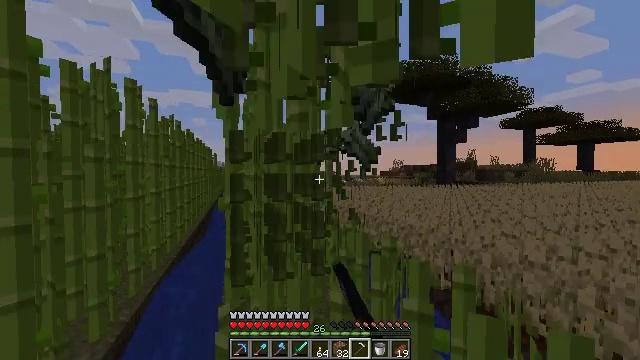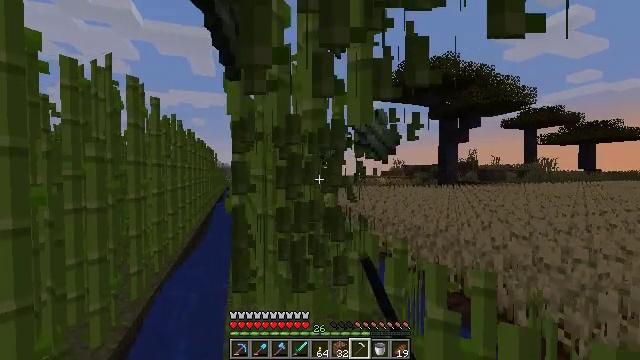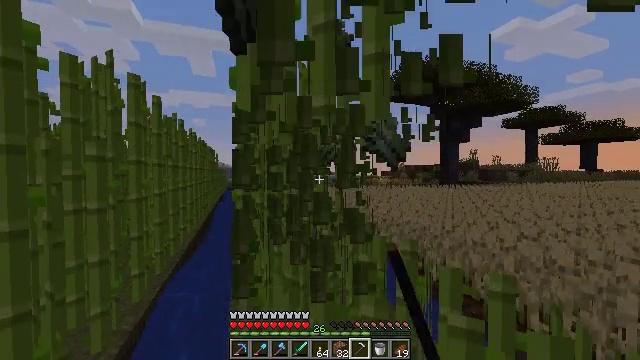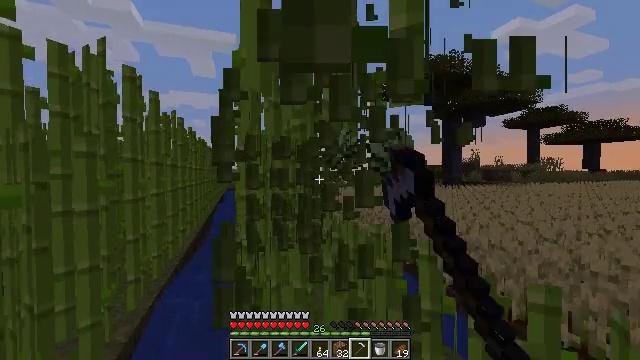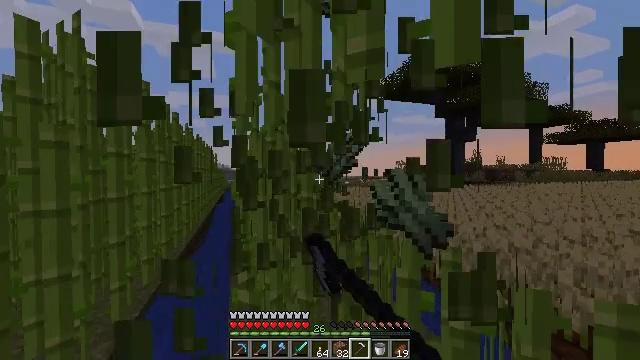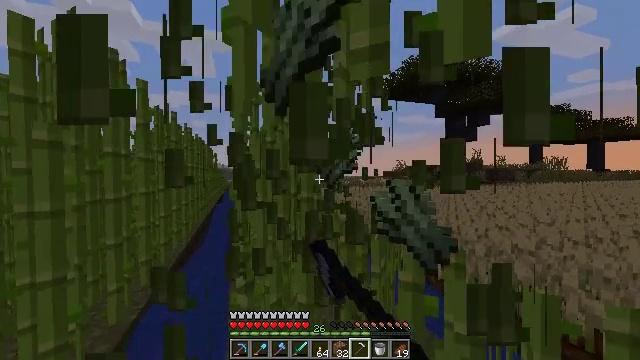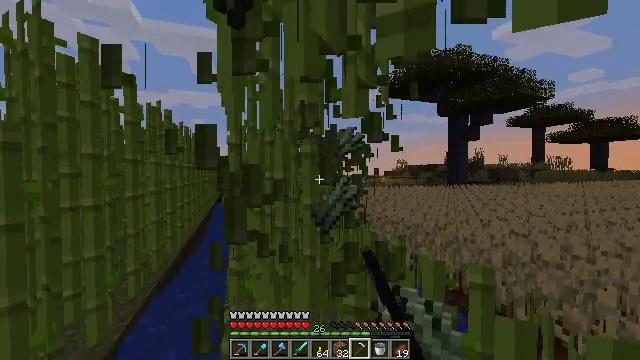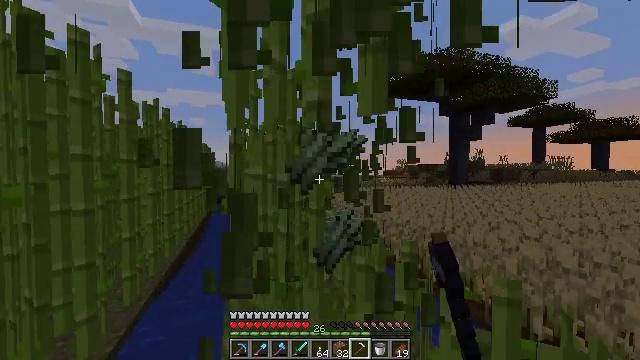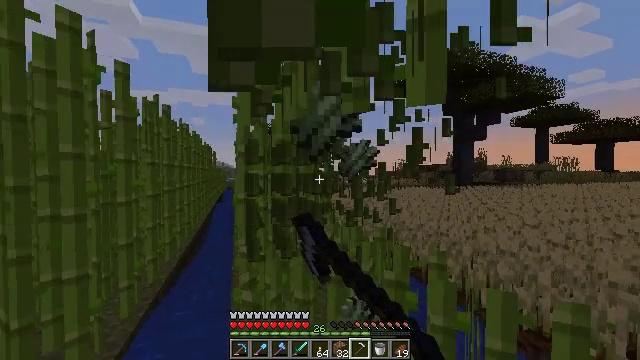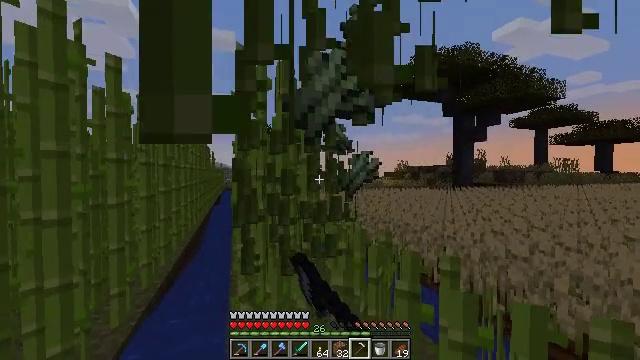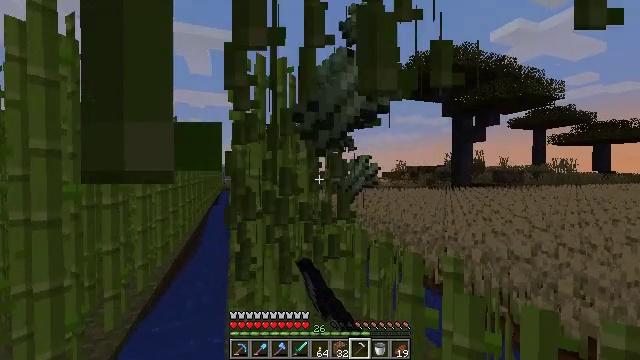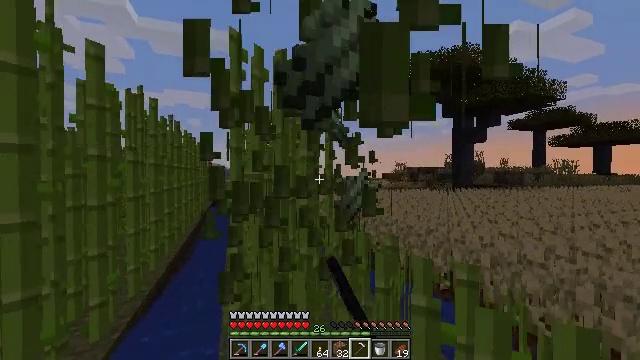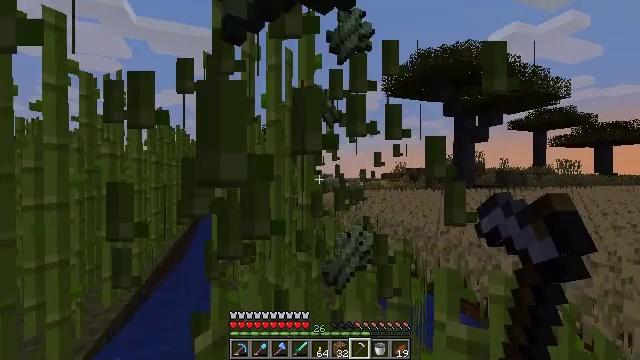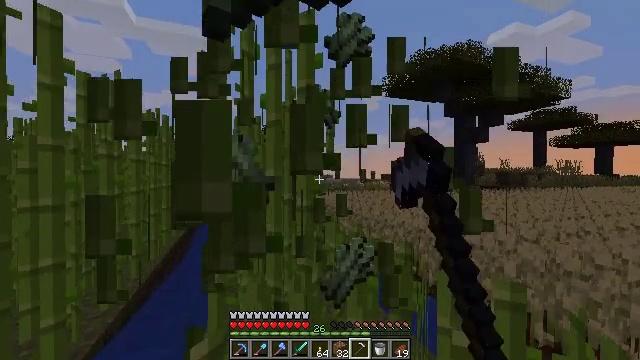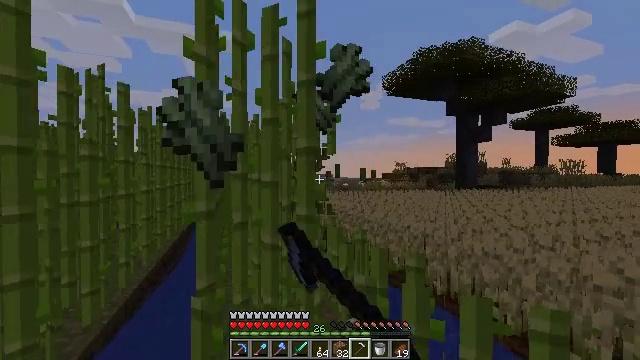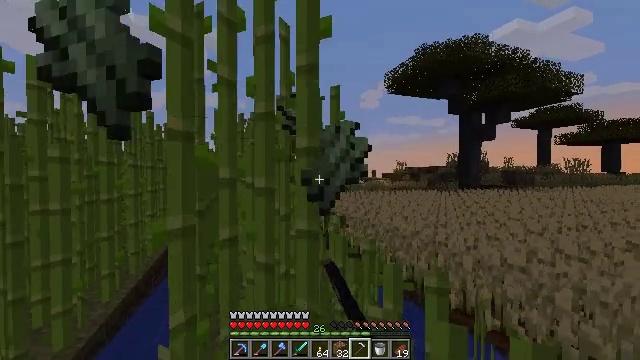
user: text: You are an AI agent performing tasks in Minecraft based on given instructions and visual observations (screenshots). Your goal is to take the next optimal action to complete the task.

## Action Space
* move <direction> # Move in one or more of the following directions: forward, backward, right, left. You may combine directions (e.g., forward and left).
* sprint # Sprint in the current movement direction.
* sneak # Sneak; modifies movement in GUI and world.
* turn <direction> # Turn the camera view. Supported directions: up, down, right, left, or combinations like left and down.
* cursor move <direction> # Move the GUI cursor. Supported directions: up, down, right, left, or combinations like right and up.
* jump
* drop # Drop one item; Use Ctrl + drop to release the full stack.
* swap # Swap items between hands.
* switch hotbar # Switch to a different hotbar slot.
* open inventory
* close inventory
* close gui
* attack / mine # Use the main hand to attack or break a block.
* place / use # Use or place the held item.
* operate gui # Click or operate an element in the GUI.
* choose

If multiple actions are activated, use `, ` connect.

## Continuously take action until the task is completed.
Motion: motion action
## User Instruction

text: Gather sugar cane for crafting.
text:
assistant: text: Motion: move forward and move left, attack / mine
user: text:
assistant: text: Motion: move forward, attack / mine
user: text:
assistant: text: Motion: move forward, attack / mine
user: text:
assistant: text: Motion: move forward, attack / mine
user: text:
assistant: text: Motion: move forward, attack / mine
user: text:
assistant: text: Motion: move forward and move left, attack / mine
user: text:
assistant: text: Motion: move forward and move left, attack / mine
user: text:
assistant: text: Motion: move forward and move left, attack / mine
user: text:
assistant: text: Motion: move forward, attack / mine
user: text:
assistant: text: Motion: move forward, attack / mine
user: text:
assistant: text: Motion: move forward, attack / mine
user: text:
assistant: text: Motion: move forward, attack / mine
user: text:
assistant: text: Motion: move forward, attack / mine
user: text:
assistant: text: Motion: move forward, attack / mine
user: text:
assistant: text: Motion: move forward, attack / mine
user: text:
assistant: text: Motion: move forward and move left, attack / mine
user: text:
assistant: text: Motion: move forward and move left, attack / mine
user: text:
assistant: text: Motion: move forward and move left, attack / mine
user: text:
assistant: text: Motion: move forward and move left, attack / mine
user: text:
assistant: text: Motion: move forward, attack / mine
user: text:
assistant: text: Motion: move forward, attack / mine
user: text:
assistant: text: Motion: move forward, attack / mine
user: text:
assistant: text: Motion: move forward, attack / mine
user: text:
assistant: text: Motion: move forward and move left, attack / mine
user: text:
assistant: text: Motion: move forward and move left, attack / mine
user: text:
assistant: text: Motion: move forward and move left, attack / mine
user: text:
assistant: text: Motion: move forward, attack / mine
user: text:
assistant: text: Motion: move forward, attack / mine
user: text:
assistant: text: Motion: move forward, attack / mine
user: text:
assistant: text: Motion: move forward, attack / mine